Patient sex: M
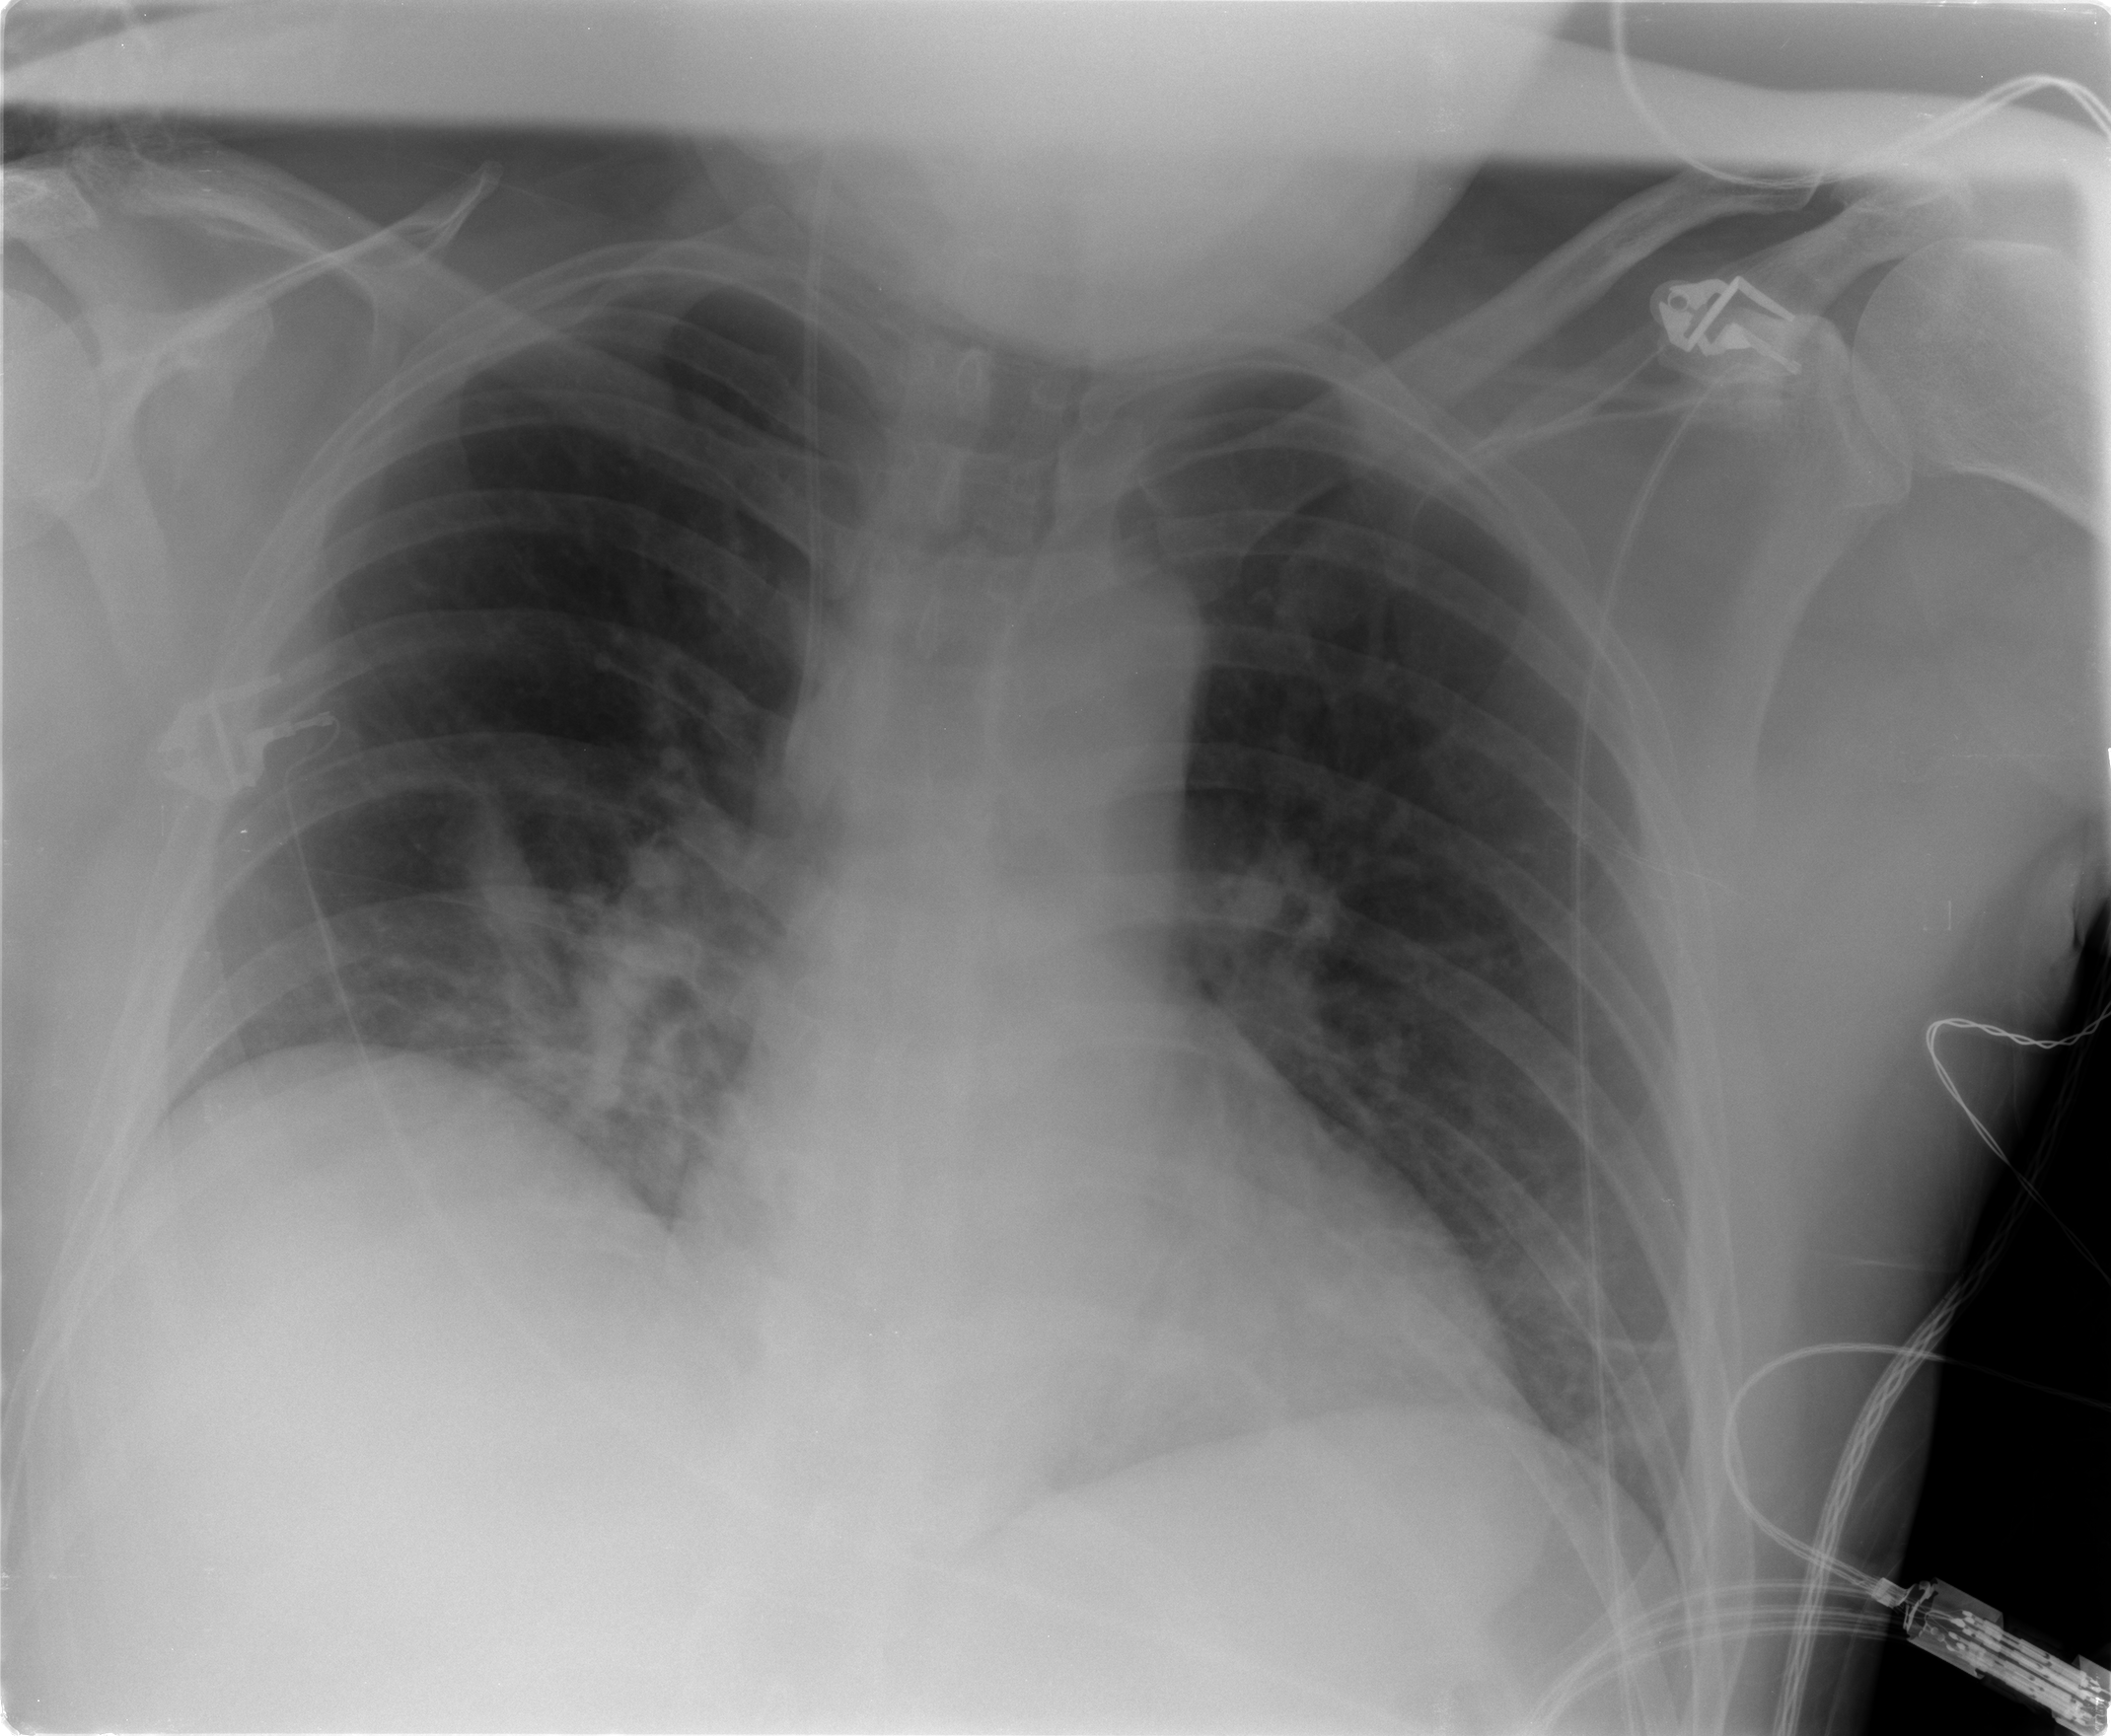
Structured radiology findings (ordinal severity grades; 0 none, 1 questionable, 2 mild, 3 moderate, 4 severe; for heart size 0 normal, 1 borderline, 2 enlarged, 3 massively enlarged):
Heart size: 0
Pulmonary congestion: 0
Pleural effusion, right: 0
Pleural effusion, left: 0
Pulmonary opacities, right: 0
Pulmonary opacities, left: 0
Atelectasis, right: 2
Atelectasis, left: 0